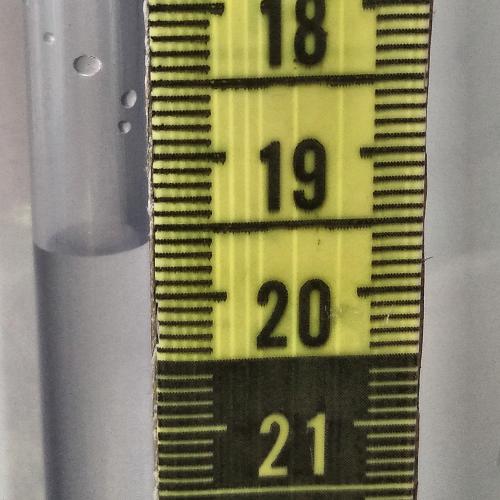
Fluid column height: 19.6 cm